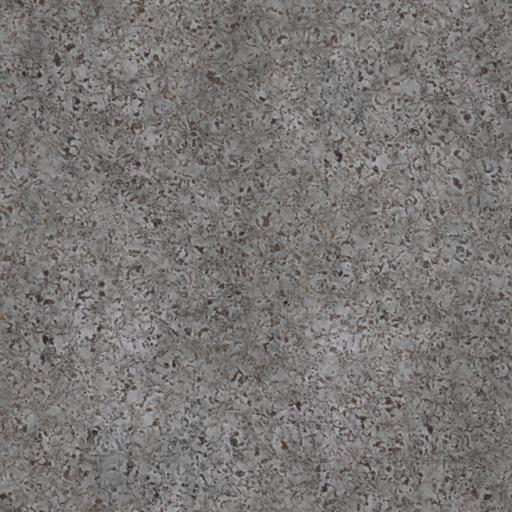
Tags: bumpy metal scratches silver steel